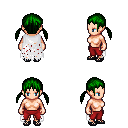
a pixel art fantasy rpg character, female body template, human, light skin, white tattered cape, red pants, green twin-tailed hairstyle, ghillies, four views (front, back, left, right), 2x2 character sprite sheet, small pixel art, hard edges, no anti-aliasing